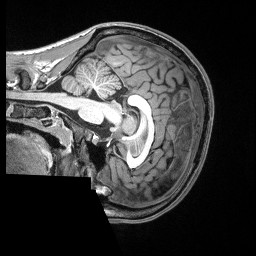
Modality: T1w
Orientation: sagittal
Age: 19
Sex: male